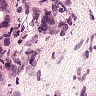
Metastatic tissue present: no